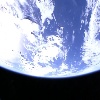
Label: cloud